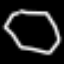
Label: octagon